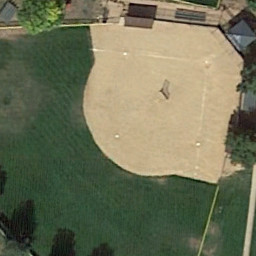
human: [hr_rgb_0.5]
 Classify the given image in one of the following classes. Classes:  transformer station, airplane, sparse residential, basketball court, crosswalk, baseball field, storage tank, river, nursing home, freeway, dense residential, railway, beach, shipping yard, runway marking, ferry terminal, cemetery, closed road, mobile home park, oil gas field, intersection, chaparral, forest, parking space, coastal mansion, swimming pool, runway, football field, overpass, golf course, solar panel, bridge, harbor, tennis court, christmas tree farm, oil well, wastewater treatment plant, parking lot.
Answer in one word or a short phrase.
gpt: baseball field